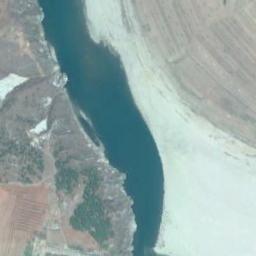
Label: river